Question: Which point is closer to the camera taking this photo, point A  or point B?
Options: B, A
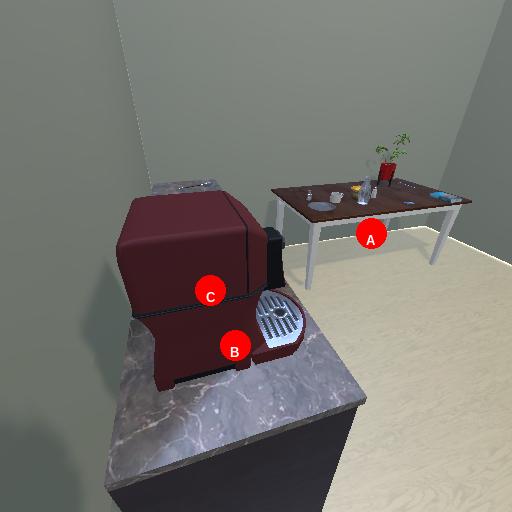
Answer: B